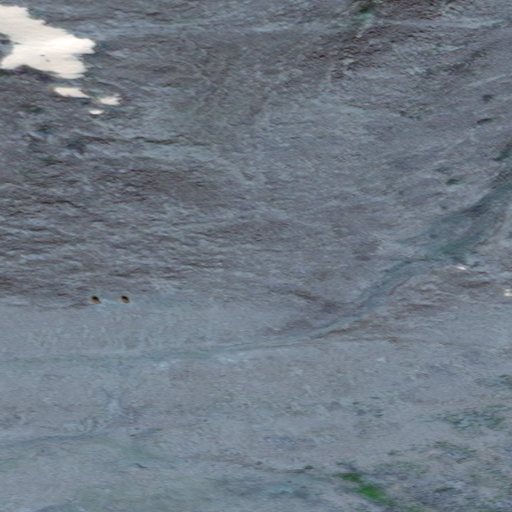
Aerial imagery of mountain in Alaska named Pope Creek Dome containing only unknown